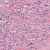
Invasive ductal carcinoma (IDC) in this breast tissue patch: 1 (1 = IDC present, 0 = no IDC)